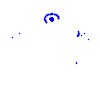
Particle: electron